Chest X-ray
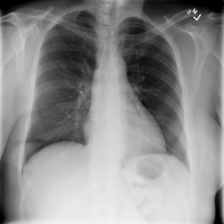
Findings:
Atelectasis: negative
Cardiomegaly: negative
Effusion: negative
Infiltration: negative
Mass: negative
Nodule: negative
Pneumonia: negative
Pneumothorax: negative
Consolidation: negative
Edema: negative
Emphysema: negative
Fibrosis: negative
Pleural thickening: negative
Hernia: negative